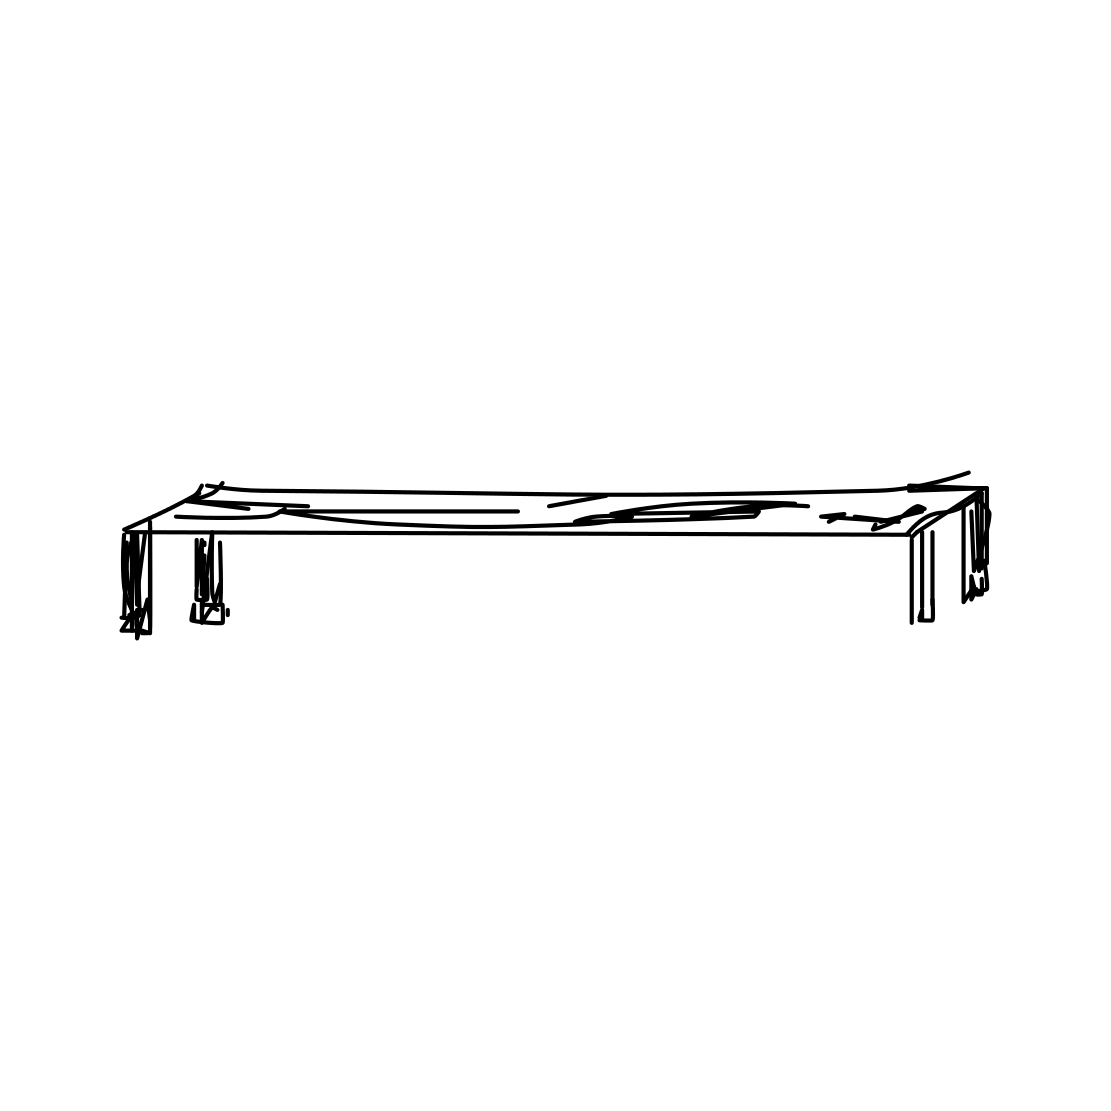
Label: bench